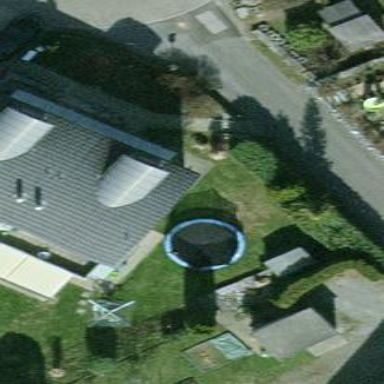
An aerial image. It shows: Semidetached house with skillion roof shape.